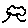
Label: tree